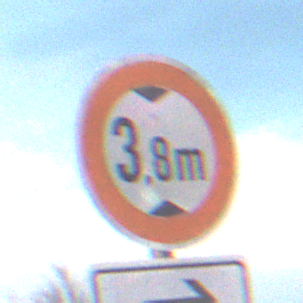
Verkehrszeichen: TatsaechlicheHoehe
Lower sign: RichtungsangabeDurchPfeile5
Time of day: SunriseSunset
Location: Outdoor (Beach)
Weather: PartlyCloudy
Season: NotSpecified
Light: Natural